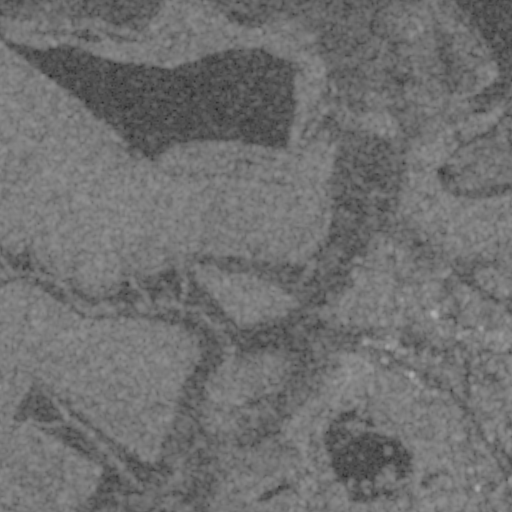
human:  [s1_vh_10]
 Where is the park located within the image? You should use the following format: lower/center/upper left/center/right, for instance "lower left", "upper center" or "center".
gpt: The park is located in the lower right of the image.
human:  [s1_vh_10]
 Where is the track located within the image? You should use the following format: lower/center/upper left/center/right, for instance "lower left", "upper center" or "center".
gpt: The track is located in the upper right of the image.
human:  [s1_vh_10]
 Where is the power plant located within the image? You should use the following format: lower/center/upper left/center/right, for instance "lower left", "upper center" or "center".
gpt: There is no power plant in the image.

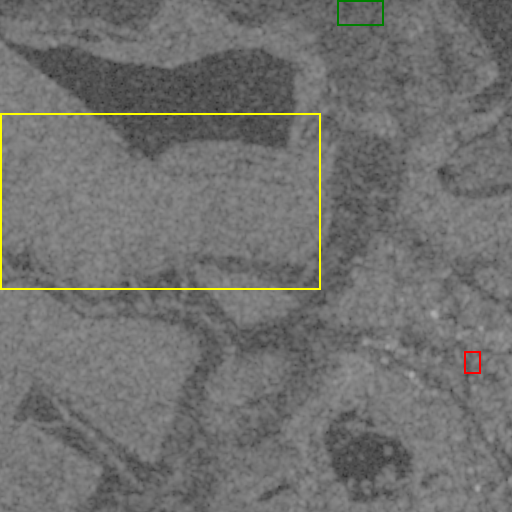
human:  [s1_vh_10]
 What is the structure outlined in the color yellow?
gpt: The structure outlined in yellow is a crop field.
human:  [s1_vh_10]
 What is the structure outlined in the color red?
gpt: The structure outlined in red is a park.
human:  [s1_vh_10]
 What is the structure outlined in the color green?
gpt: The structure outlined in green is a track.
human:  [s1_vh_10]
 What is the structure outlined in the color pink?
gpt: There is no pink outline.